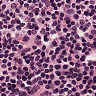
Metastatic tissue present: no